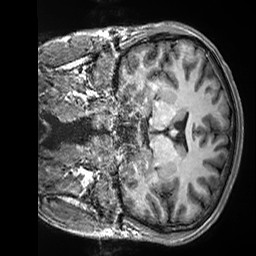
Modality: T1w
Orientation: coronal
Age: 25
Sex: male
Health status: healthy
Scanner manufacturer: siemens
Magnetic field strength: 3 T
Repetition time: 2.5 s
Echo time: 0.00299 s